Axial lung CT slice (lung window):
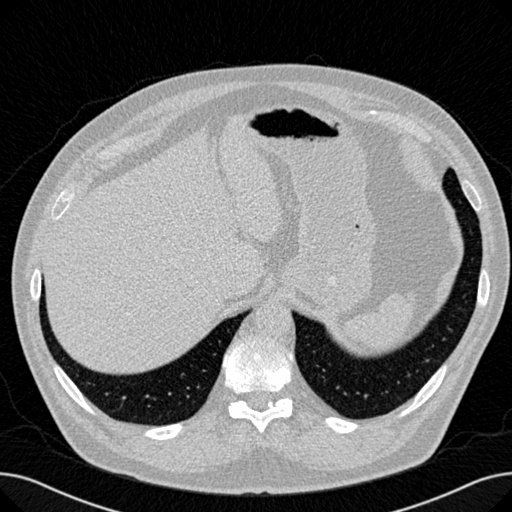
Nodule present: no